Field crop: tomato
Growth stage: 1
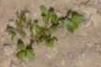
Species: portulaca